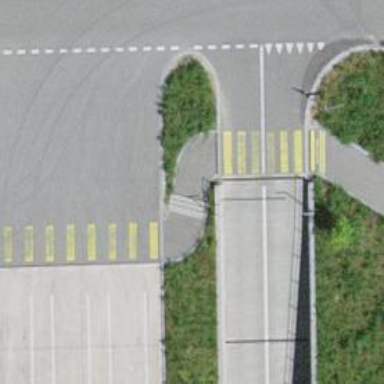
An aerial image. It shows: Set of steps on the road.